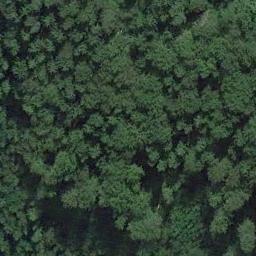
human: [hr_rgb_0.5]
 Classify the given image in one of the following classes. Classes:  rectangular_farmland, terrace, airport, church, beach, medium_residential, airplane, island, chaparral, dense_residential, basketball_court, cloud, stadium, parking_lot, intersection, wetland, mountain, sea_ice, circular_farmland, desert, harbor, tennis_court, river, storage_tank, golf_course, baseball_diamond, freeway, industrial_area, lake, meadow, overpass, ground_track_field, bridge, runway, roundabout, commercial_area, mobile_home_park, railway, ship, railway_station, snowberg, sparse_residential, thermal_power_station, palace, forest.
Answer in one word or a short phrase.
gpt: forest